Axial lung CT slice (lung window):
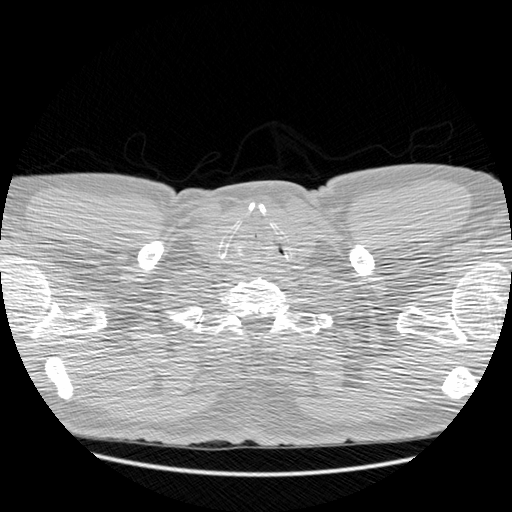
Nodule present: no